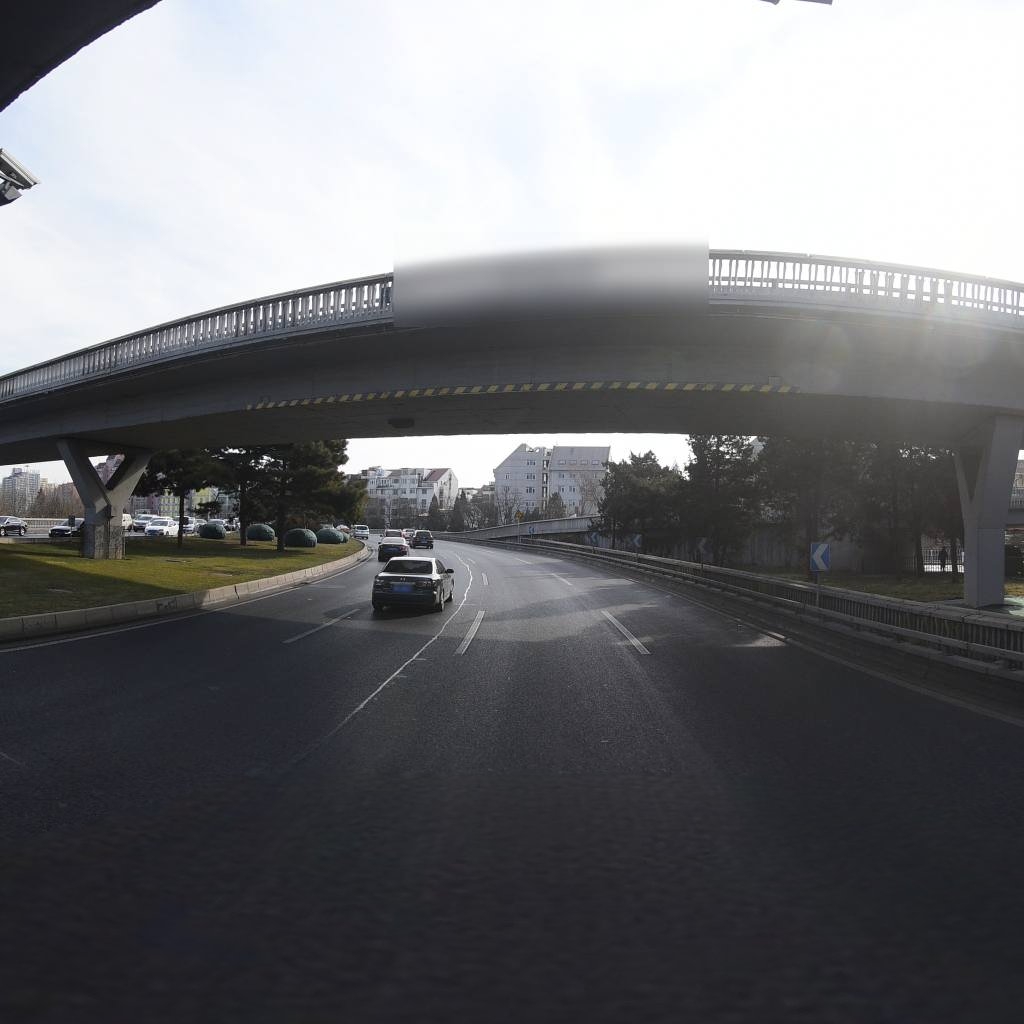
Region: Dongcheng
Road damage annotations: longitudinal patch